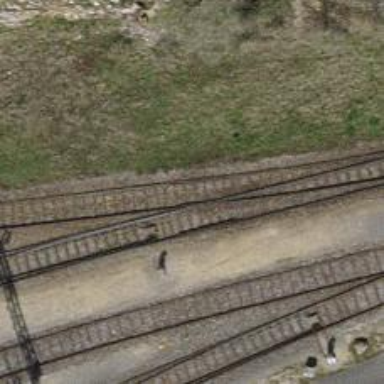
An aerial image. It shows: Single railway spur track.